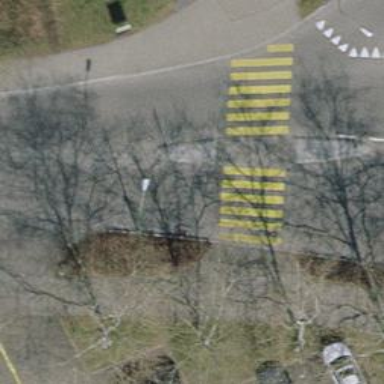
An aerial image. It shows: Marked crossing with zebra sign and island in the middle.